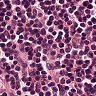
Metastatic tissue present: no